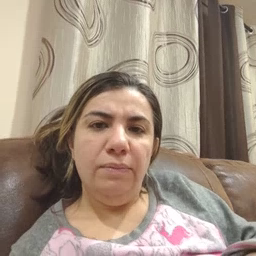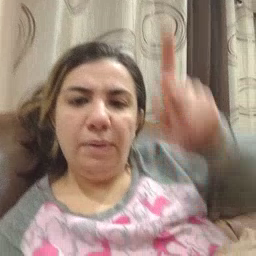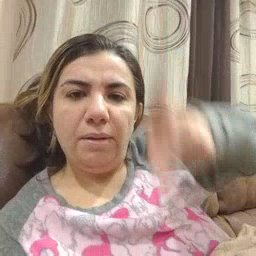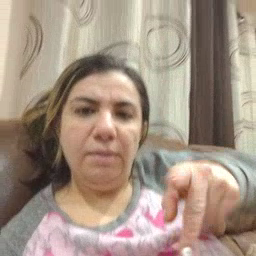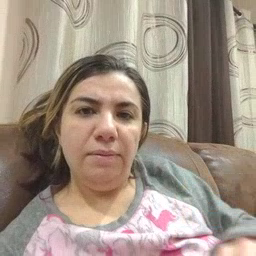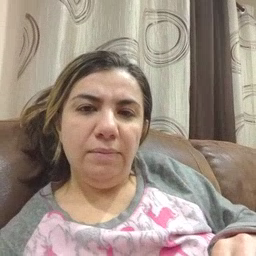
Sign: person